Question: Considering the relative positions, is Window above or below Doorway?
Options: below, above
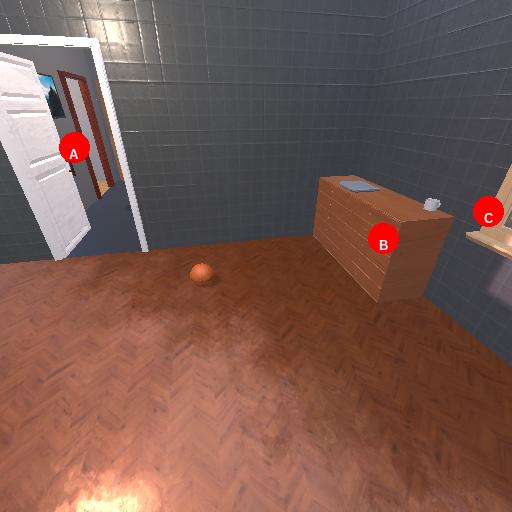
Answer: below